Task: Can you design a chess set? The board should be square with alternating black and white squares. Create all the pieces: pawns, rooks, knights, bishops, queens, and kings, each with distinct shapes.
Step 4975:
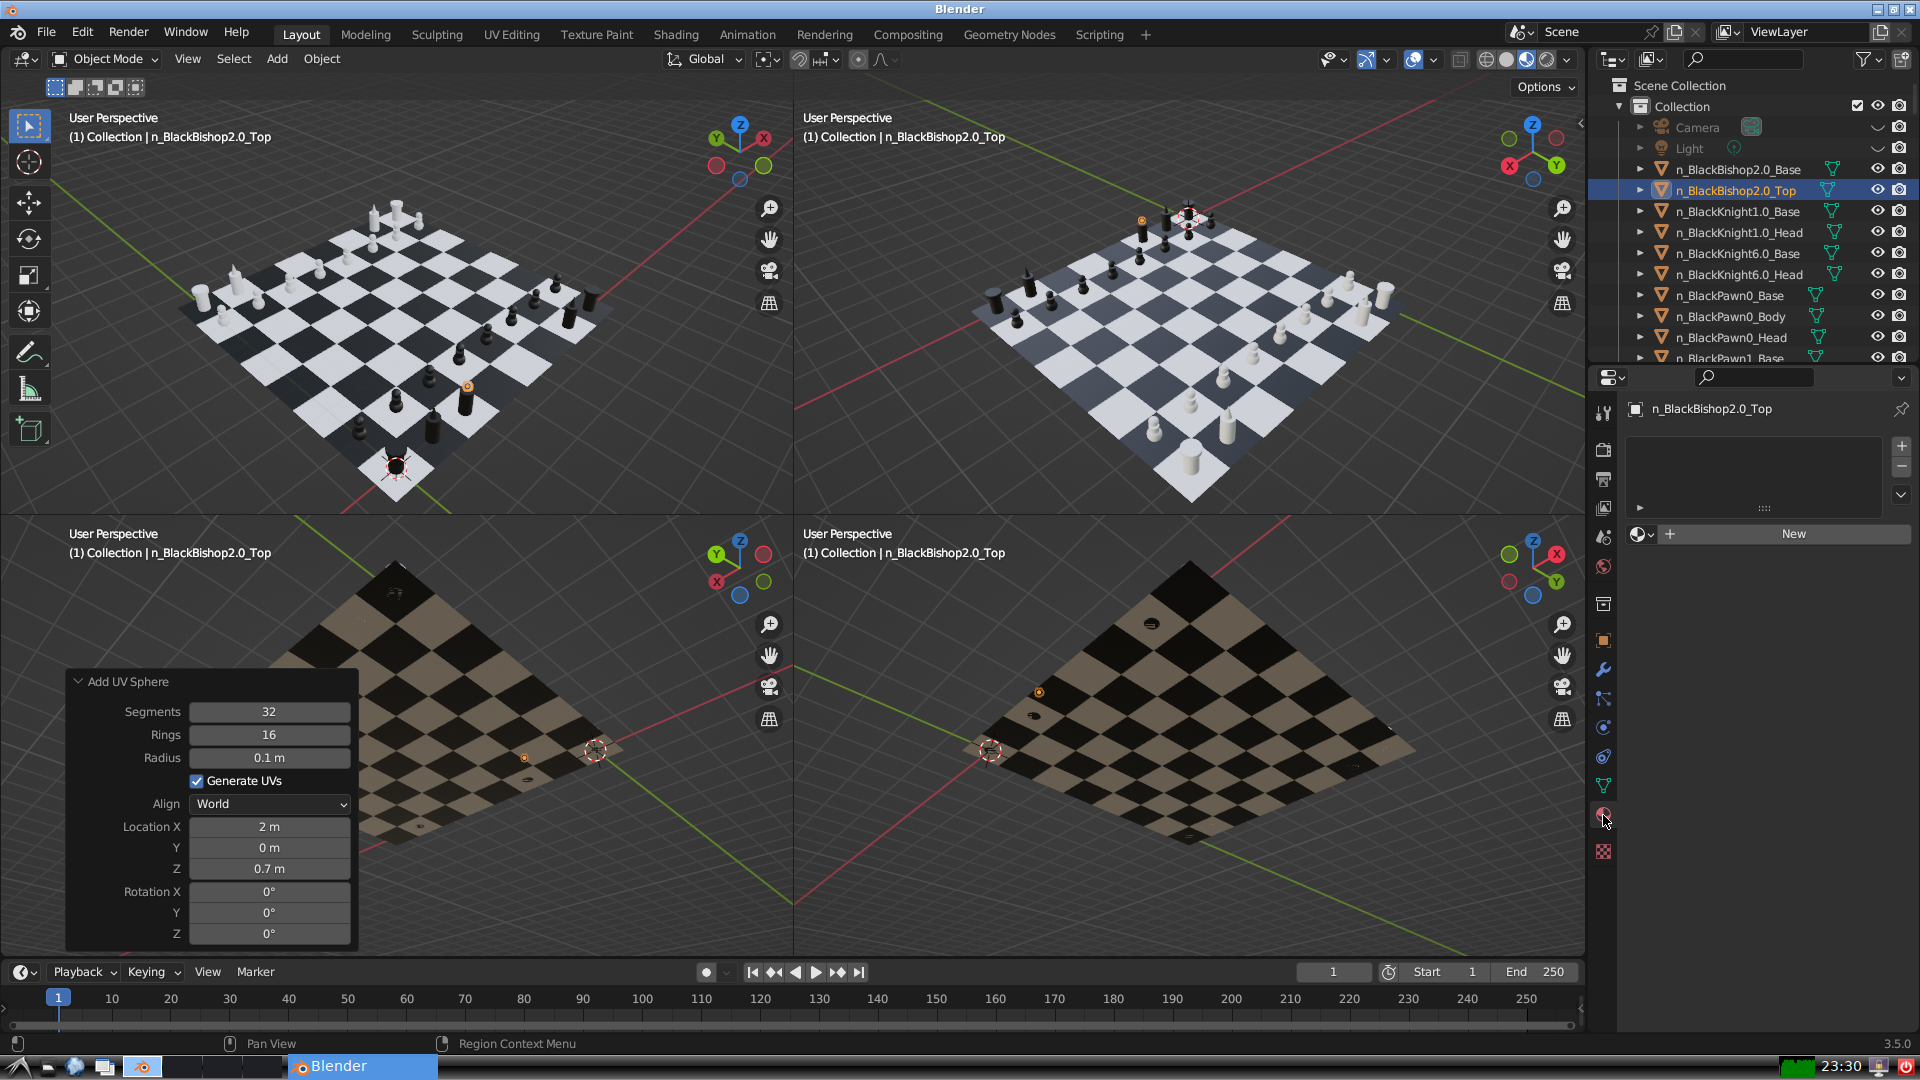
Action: {"mouse_move": [1636, 534]}